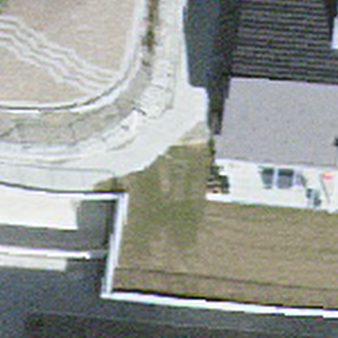
Label: other